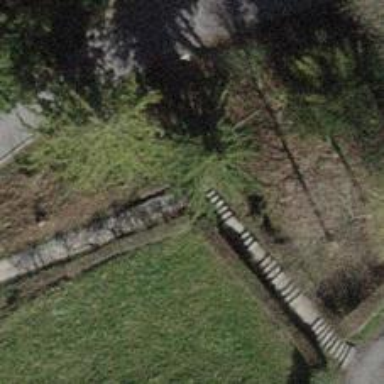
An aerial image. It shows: Flight of steps with sett surface.